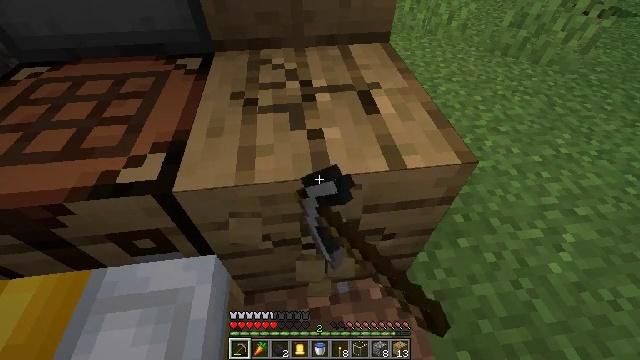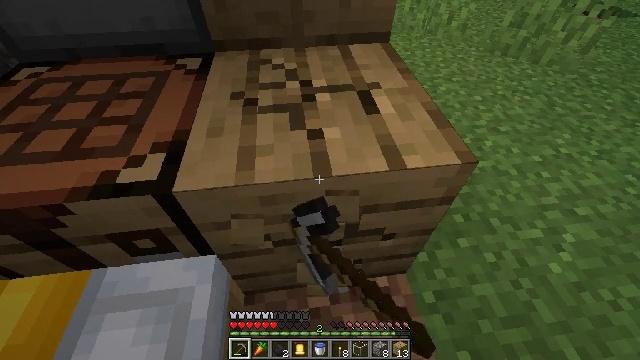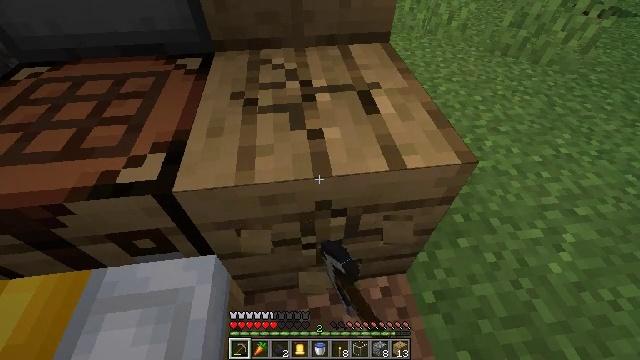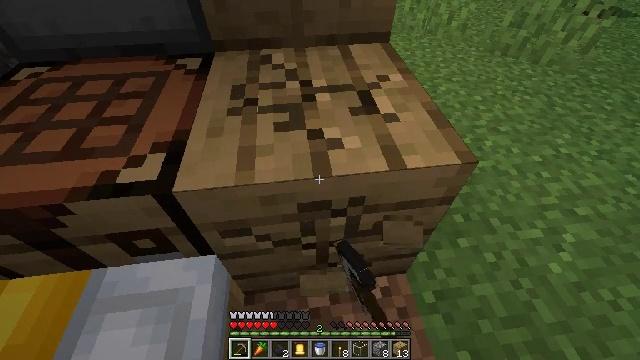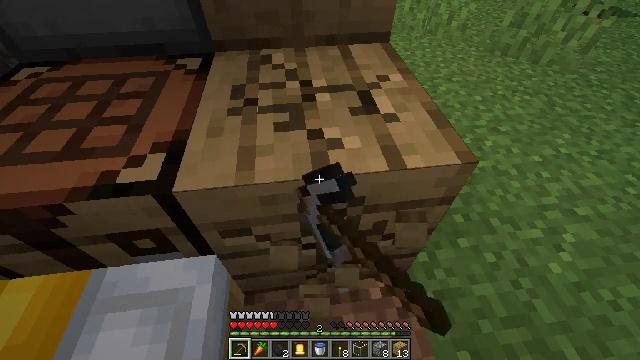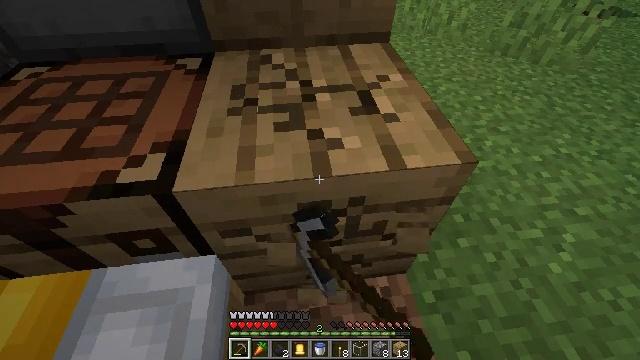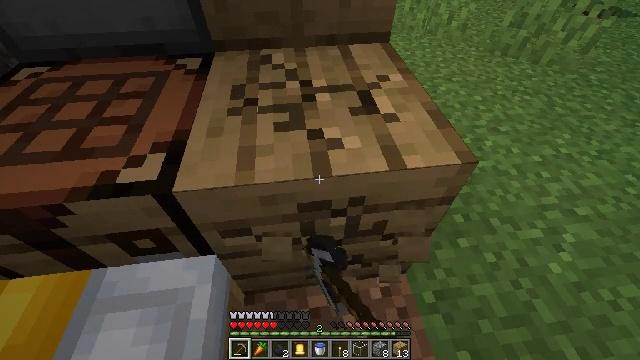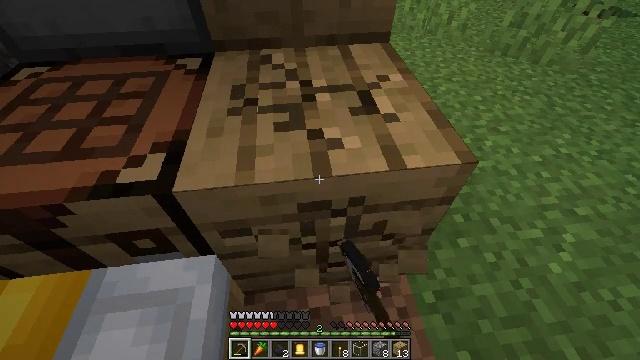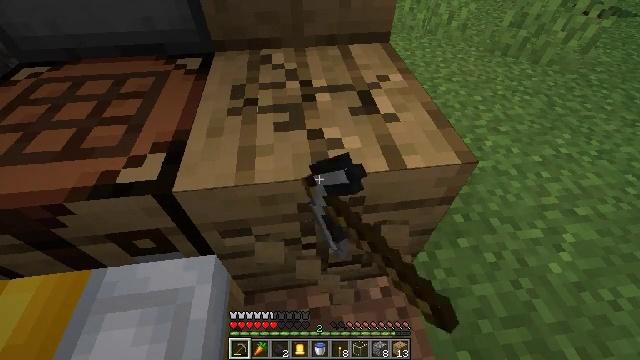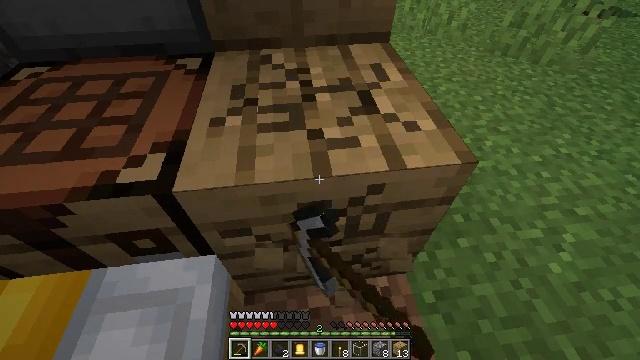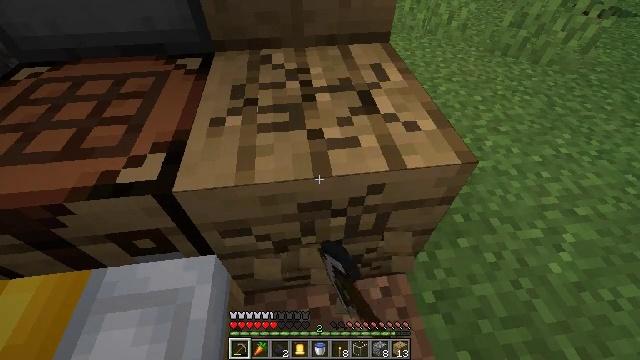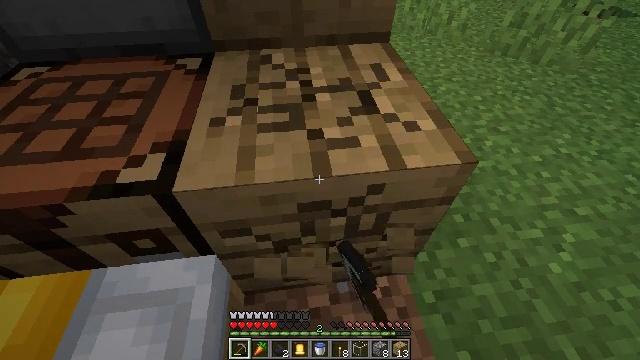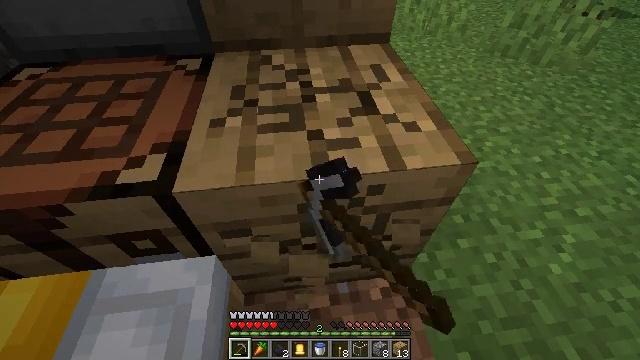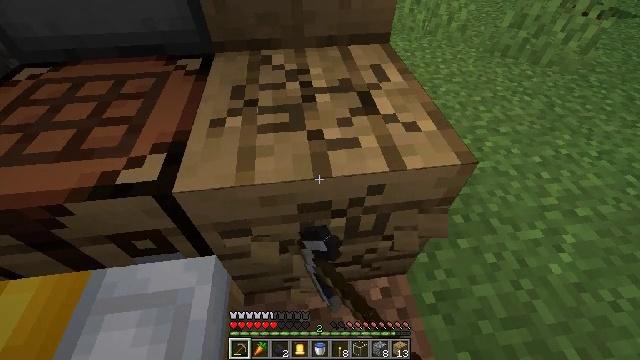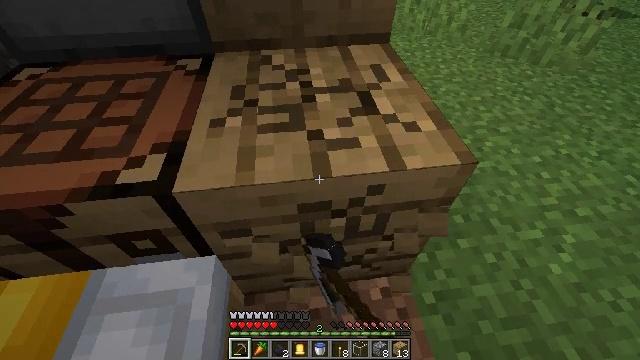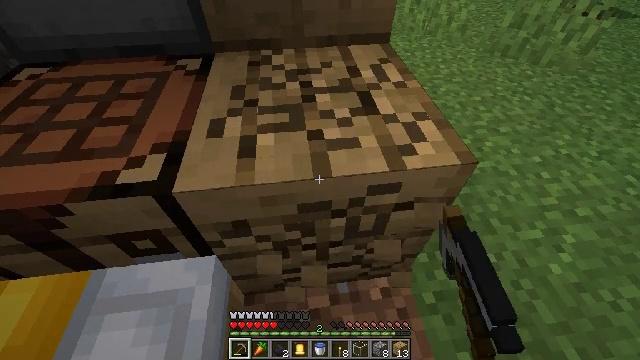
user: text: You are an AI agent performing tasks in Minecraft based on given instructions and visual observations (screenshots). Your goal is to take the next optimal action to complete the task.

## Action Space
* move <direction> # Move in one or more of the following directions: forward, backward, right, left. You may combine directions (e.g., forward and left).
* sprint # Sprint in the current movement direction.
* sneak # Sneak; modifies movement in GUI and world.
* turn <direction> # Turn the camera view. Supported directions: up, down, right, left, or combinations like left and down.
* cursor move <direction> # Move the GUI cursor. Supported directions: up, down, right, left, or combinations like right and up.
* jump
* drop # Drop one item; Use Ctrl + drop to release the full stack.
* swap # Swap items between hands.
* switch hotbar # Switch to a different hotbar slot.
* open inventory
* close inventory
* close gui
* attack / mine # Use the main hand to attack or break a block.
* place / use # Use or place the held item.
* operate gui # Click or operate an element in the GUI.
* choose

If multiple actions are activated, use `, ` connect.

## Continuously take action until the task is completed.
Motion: motion action
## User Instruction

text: Break the existing planks.
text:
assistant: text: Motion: attack / mine
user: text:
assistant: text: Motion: attack / mine
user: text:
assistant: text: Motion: attack / mine
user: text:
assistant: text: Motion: attack / mine
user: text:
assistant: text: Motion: attack / mine
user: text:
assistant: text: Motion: attack / mine
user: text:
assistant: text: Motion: attack / mine
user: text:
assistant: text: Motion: attack / mine
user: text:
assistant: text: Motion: attack / mine
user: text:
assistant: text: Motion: attack / mine
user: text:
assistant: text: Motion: attack / mine
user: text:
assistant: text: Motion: attack / mine
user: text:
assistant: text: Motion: attack / mine
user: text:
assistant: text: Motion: attack / mine
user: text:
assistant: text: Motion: attack / mine
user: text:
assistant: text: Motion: attack / mine
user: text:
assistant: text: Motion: attack / mine
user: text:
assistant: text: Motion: attack / mine
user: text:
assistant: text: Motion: attack / mine
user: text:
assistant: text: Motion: attack / mine
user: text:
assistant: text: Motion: attack / mine
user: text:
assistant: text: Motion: attack / mine
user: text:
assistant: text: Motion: attack / mine
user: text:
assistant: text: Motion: attack / mine
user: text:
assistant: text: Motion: attack / mine
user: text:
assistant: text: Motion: attack / mine
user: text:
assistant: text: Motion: turn up, attack / mine
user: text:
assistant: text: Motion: turn left and up, attack / mine
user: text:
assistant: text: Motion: attack / mine
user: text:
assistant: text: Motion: attack / mine